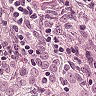
Metastatic tissue present: yes